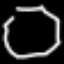
Label: octagon